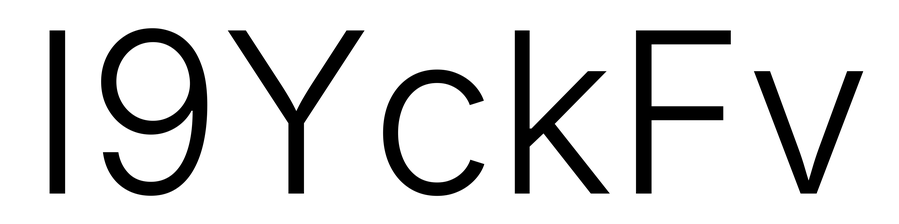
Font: Inter_Light